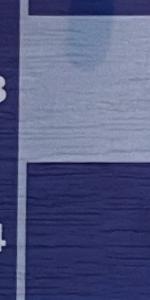
Label: Empty